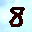
Label: 8